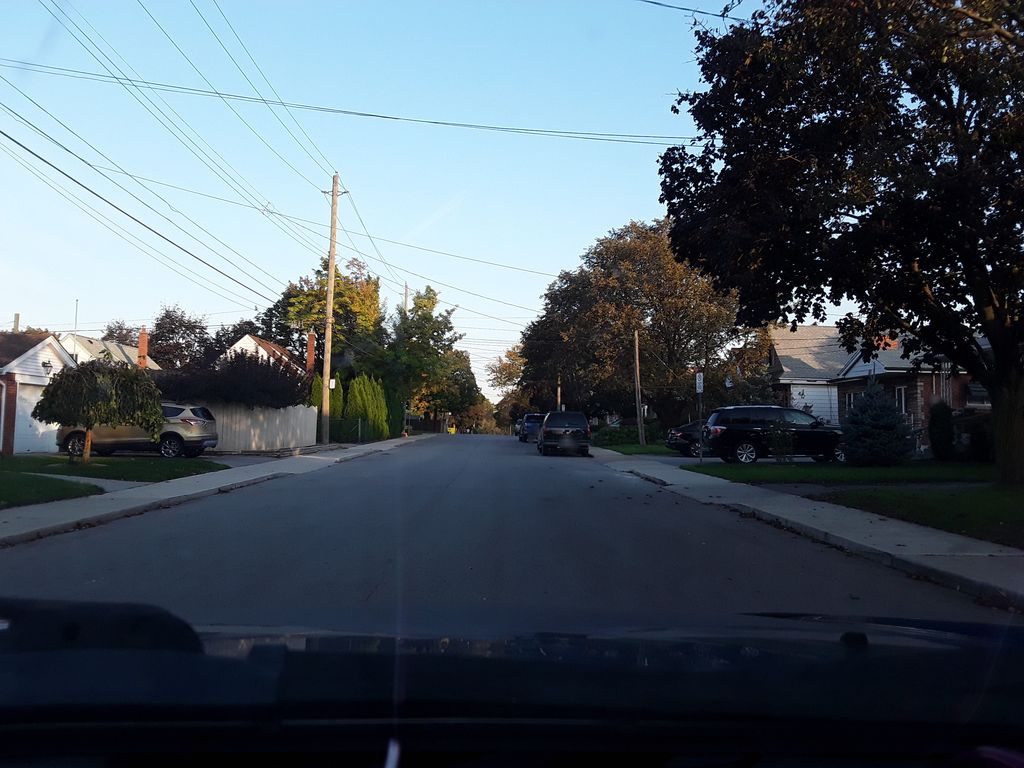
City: hamilton